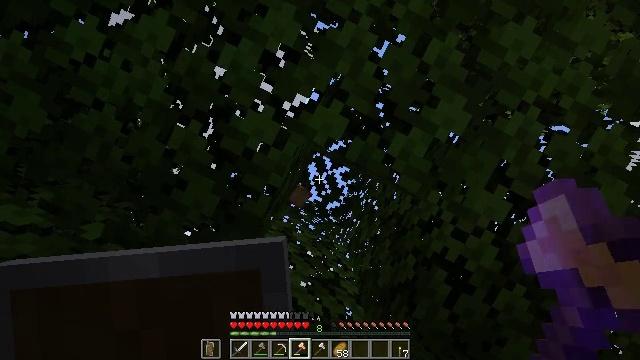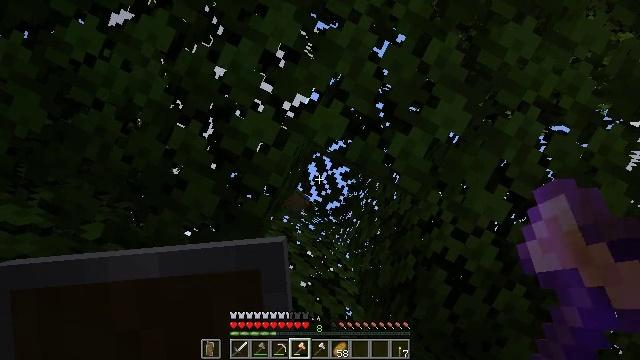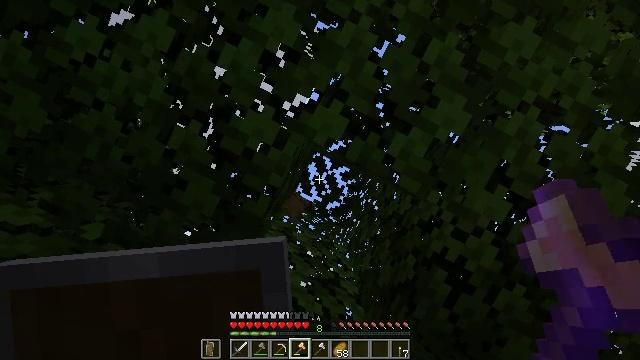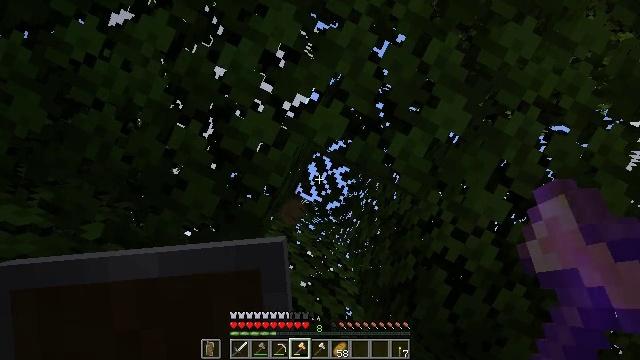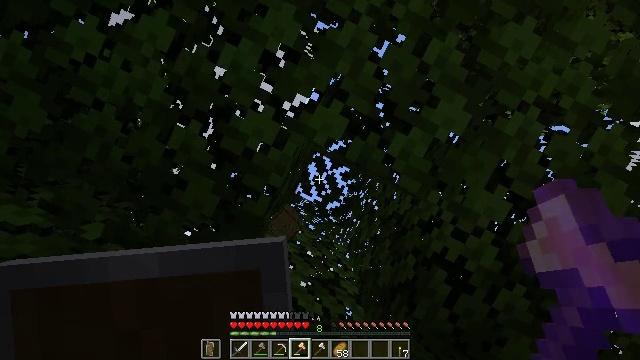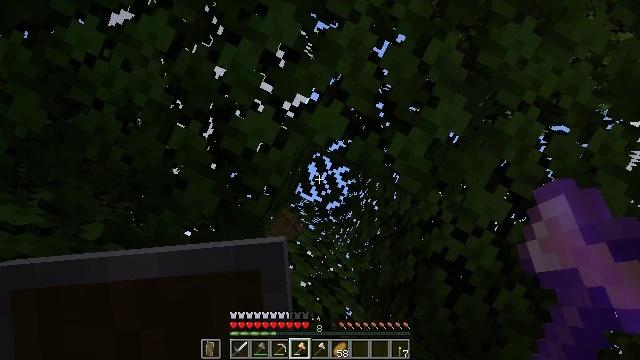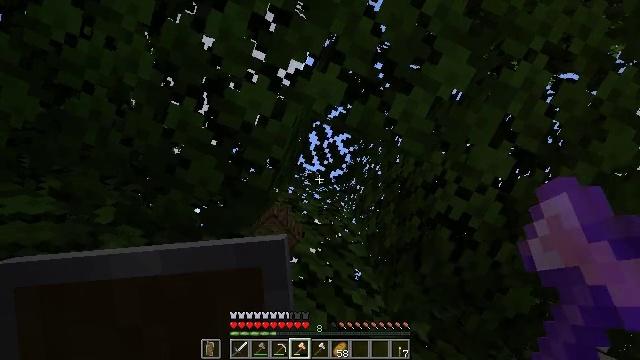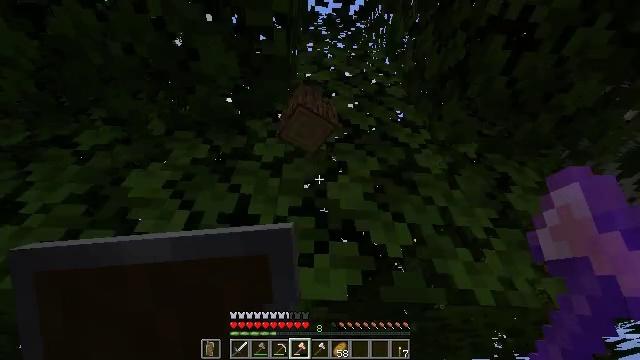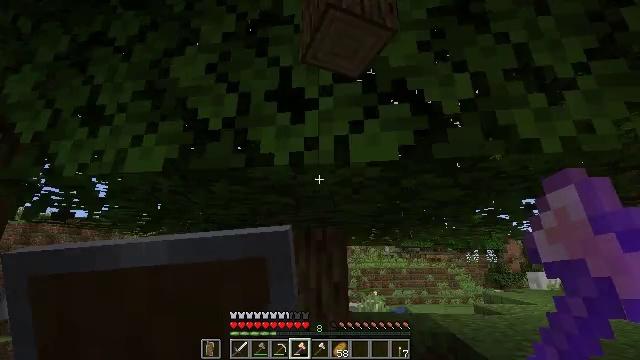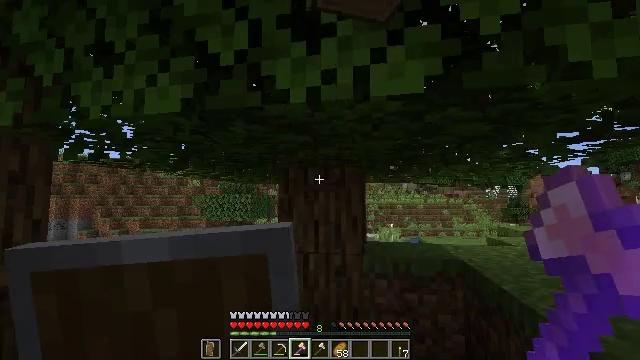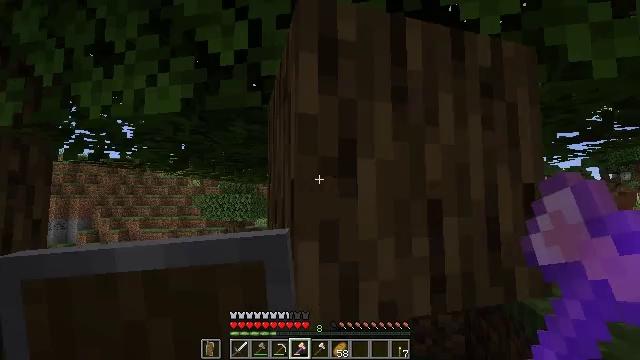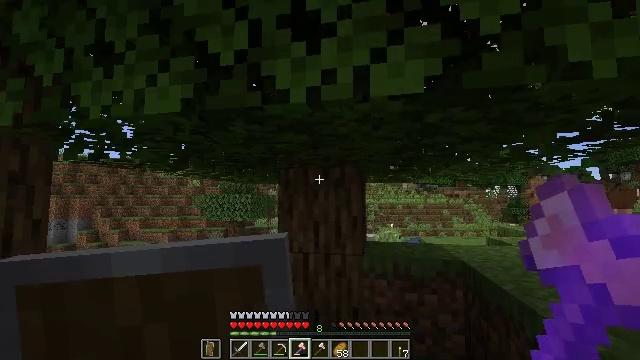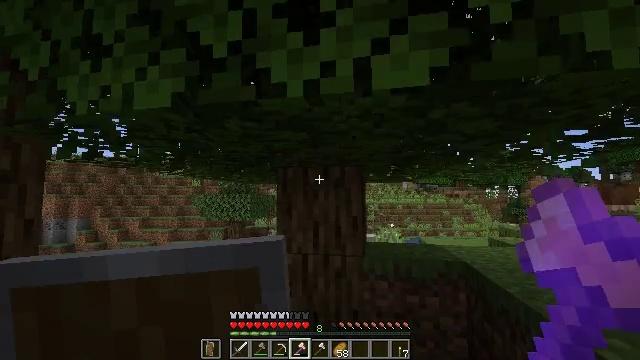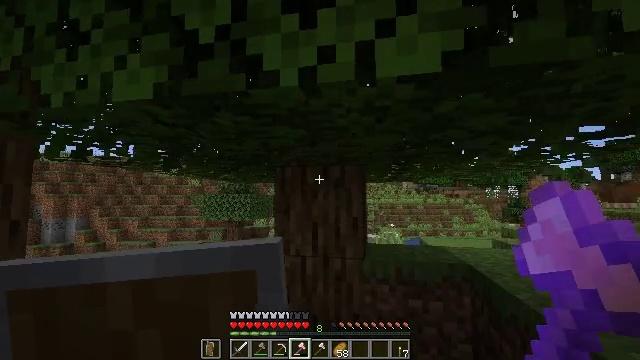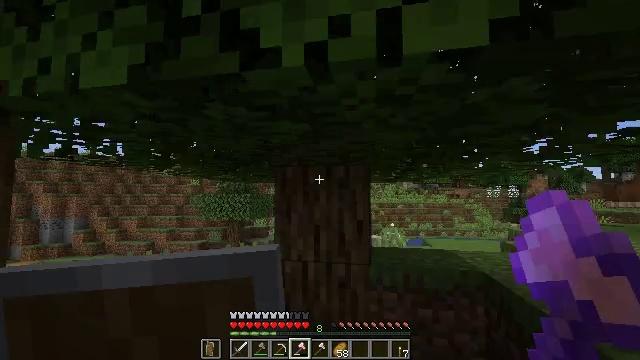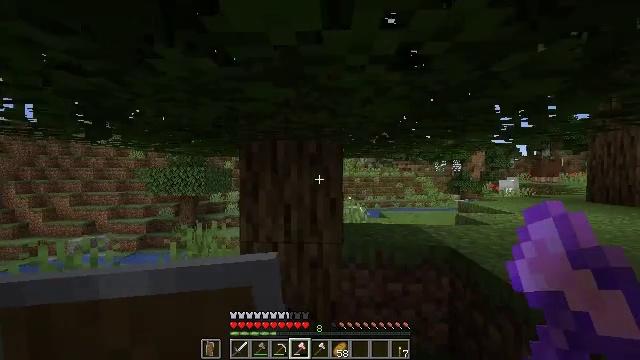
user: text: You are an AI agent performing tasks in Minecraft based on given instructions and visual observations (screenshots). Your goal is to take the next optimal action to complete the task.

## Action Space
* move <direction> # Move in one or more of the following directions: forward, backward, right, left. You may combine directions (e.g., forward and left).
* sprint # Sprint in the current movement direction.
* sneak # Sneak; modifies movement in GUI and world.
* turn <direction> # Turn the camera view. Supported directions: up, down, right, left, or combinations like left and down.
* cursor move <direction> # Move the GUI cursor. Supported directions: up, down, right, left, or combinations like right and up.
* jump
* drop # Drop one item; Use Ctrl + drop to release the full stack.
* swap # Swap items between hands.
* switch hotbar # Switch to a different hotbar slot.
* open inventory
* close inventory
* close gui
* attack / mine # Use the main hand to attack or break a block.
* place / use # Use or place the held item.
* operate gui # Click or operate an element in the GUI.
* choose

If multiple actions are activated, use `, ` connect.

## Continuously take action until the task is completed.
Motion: motion action
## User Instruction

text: Cut down the tree and harvest oak logs.
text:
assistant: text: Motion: no_op
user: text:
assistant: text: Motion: no_op
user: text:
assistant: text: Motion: no_op
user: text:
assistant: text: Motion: no_op
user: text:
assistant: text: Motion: no_op
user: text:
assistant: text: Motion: turn left and down
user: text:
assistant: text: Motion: turn left and down
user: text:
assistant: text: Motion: turn left and down
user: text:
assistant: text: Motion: turn left and down
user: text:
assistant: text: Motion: no_op
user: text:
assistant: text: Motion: no_op
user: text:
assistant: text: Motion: move forward
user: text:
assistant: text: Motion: move forward
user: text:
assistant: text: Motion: move forward and move left
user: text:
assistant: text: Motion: move forward and move left, turn right and down
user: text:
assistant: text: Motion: move forward and move left, turn right and down
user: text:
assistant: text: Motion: move forward and move left, attack / mine
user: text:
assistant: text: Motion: attack / mine
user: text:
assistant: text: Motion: attack / mine
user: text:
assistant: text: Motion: attack / mine
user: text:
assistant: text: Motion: attack / mine
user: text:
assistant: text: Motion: attack / mine
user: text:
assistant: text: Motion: attack / mine
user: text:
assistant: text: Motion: attack / mine
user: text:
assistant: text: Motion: attack / mine
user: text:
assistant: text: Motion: attack / mine
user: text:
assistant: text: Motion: turn right and down, attack / mine
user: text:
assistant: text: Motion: turn down, attack / mine
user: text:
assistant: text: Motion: move forward and move left, turn down, attack / mine
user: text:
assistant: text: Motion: move forward and move left, attack / mine